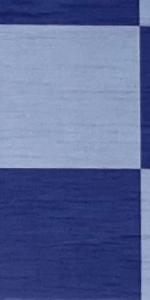
Label: Empty